Field crop: tomato
Growth stage: 1
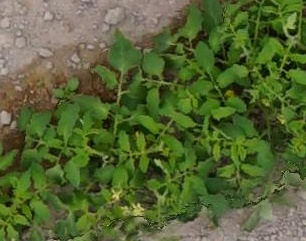
Species: tomato